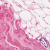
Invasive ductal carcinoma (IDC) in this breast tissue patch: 0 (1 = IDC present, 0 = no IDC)